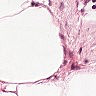
Metastatic tissue present: no